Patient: sex M, age 79
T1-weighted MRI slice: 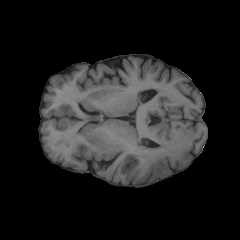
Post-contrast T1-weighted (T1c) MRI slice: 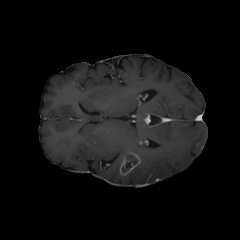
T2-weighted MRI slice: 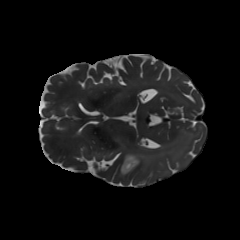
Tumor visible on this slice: yes
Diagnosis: Glioblastoma, IDH-wildtype
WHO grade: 4